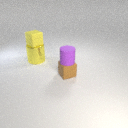
small purple rubber cylinder above small brown rubber cube